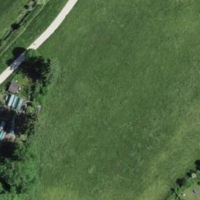
EUNIS habitat code: 25
Species observed at this site:
Trifolium pratense
Vicia sepium
Portulaca oleracea